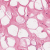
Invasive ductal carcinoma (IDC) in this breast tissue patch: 0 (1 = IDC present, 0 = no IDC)